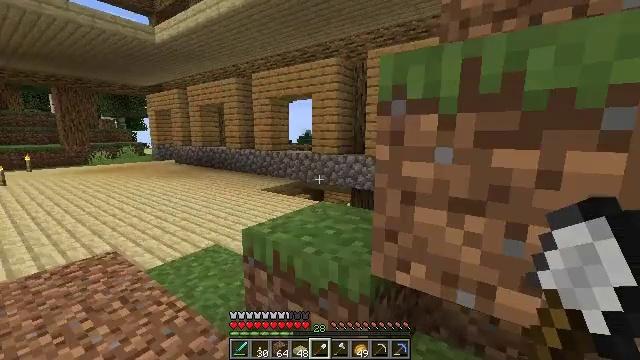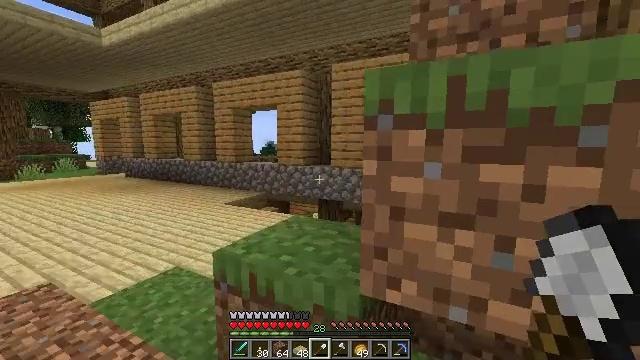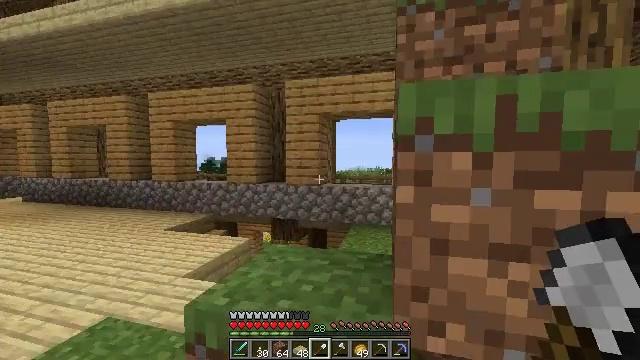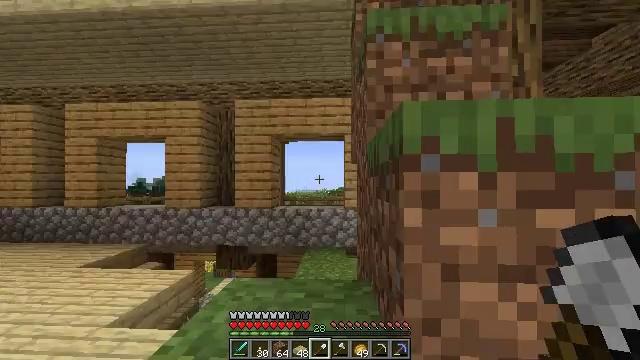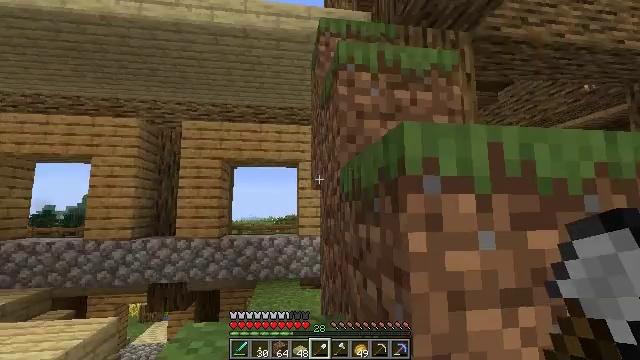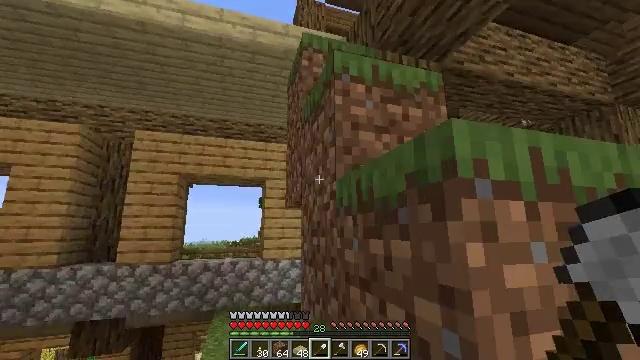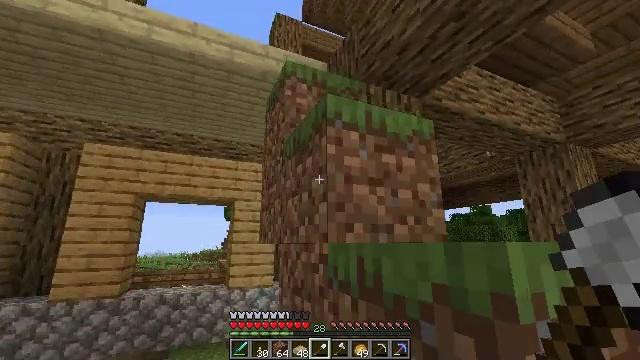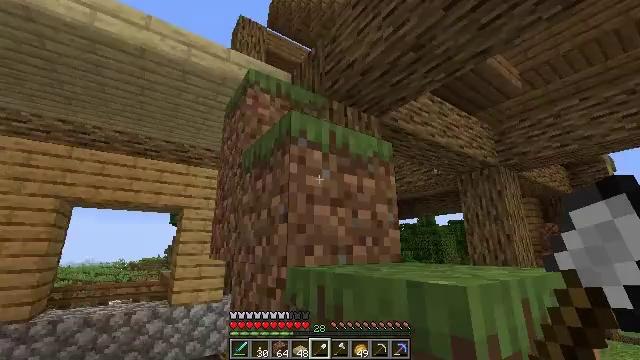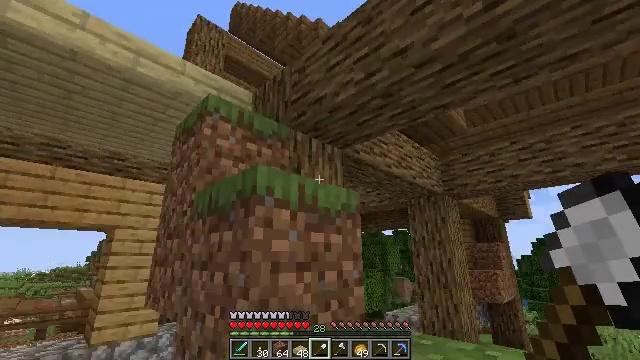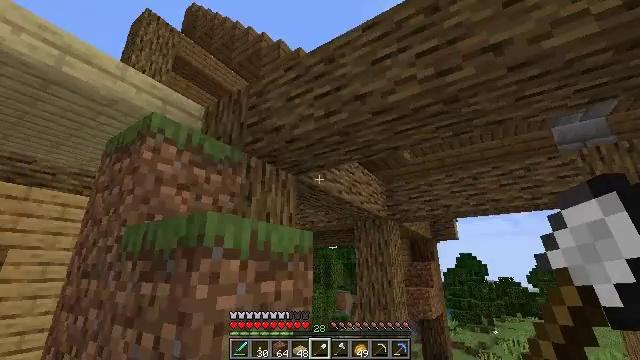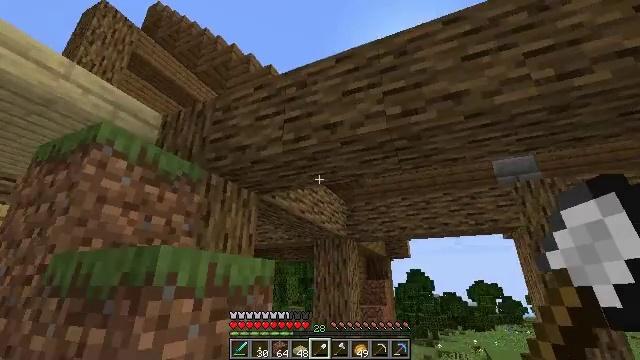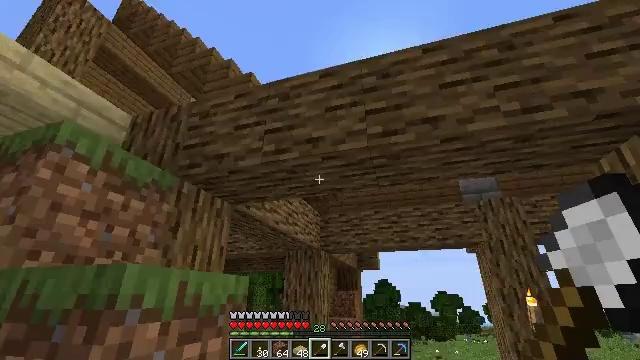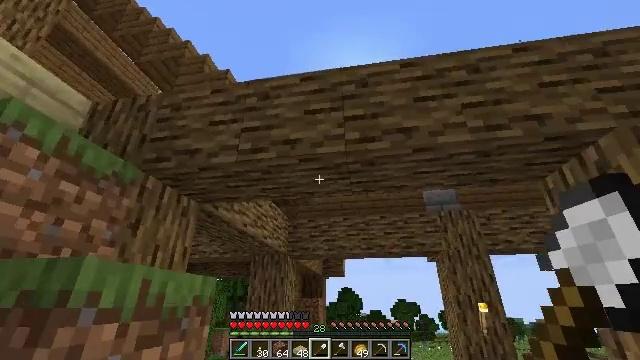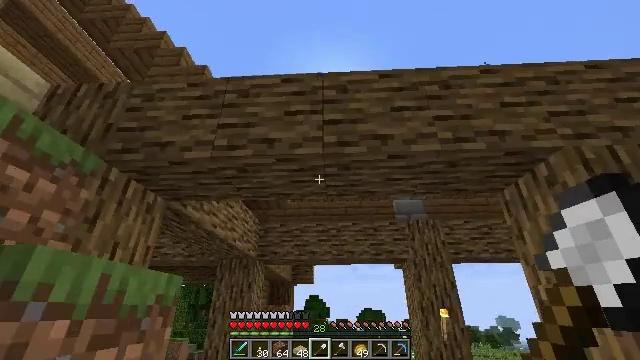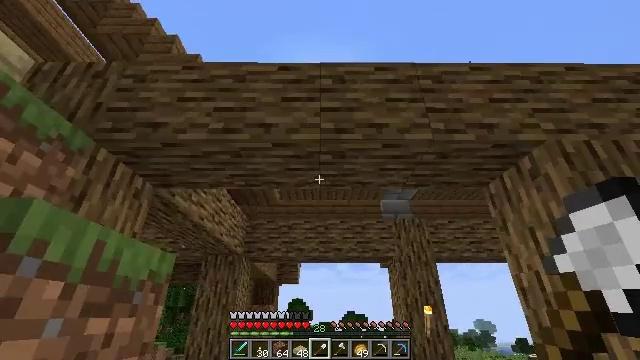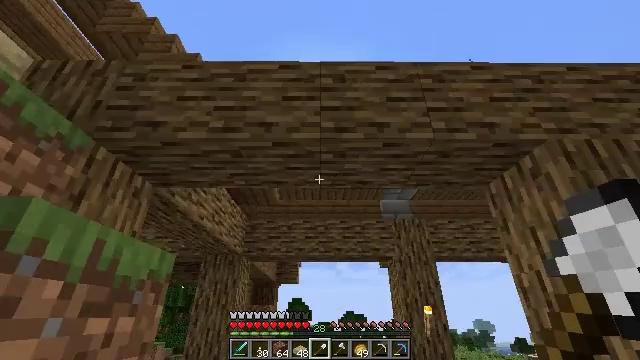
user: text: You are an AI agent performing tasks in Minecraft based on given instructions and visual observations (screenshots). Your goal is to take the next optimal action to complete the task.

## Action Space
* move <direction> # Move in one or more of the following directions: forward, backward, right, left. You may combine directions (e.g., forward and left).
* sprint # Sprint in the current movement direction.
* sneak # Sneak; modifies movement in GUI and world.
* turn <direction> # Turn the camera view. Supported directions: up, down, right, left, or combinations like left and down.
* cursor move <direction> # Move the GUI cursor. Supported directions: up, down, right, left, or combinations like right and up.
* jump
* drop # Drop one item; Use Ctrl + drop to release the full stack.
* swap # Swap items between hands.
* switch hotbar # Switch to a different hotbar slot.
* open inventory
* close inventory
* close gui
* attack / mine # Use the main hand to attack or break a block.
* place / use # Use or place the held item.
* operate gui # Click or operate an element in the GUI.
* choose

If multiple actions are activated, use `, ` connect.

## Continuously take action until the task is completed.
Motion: motion action
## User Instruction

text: Remove an iron shovel from the inventory.
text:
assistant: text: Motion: move forward and move left, turn right and up
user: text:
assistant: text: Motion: move forward and move left, turn right and up
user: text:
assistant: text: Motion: move forward and move left, turn right and up
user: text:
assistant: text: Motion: move forward and move left, turn right and up
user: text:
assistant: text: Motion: move forward and move left, turn right and up
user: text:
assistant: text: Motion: move forward and move left, turn right and up, jump
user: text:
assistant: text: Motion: move forward and move left, turn right and up, jump
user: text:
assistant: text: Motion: move forward and move left, turn right and up, jump
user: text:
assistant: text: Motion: move forward and move left, turn right and up, jump
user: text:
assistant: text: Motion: move forward and move left, turn right and up, jump
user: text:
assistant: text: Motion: move forward, turn right and up, jump
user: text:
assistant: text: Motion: move forward, turn right and up, jump
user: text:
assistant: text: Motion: move forward, turn right and up, jump
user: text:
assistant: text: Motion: move forward, turn right, jump
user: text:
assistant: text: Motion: move forward and move right, jump
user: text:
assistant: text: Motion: move forward and move right, jump
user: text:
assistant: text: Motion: move forward and move right, jump
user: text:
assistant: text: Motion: move forward and move right, turn left and down, jump
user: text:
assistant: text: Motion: move forward and move right, turn left and down, jump
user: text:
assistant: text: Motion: move forward and move right, turn left and down, jump
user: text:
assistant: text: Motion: move forward, turn left and down, jump
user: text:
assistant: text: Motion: move forward, turn left and down, jump
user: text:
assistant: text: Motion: move forward, turn left and down, jump
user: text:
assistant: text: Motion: move forward, turn left and down, jump
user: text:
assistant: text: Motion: move forward, turn left, jump
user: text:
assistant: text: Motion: move forward, turn left, jump
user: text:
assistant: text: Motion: move forward, jump
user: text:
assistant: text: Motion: move forward, jump
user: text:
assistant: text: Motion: move forward, jump
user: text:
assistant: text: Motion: move forward, jump